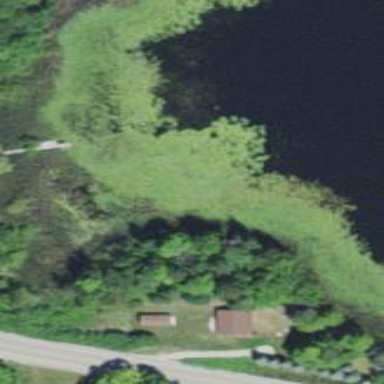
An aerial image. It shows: Swampy wetland area.